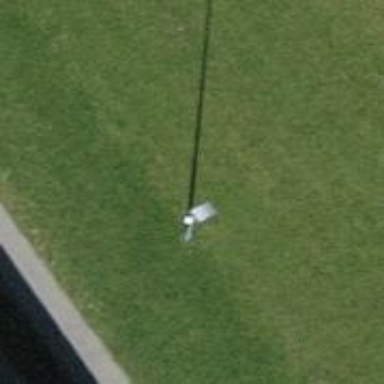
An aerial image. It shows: Floodlight lamp.